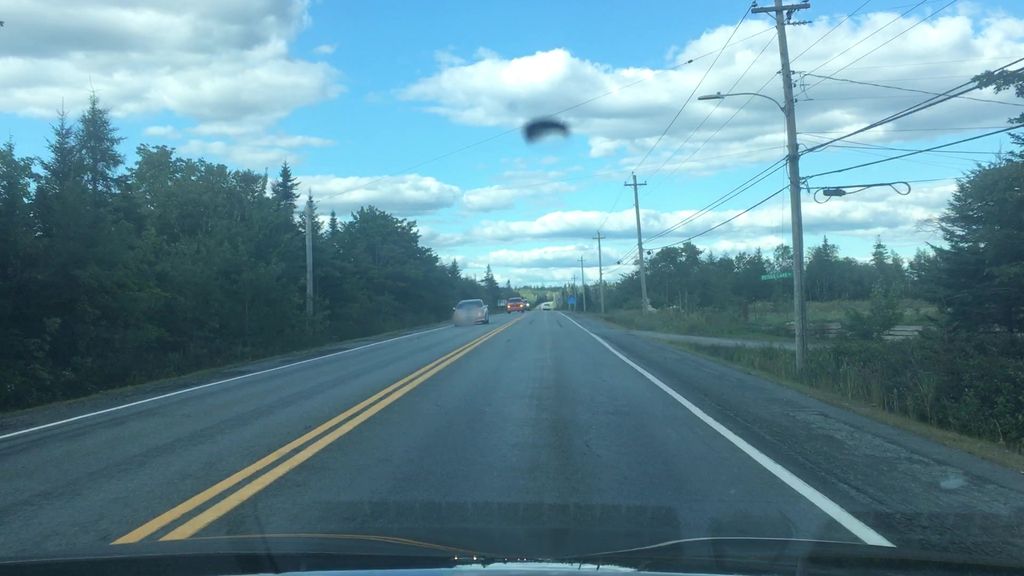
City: halifax